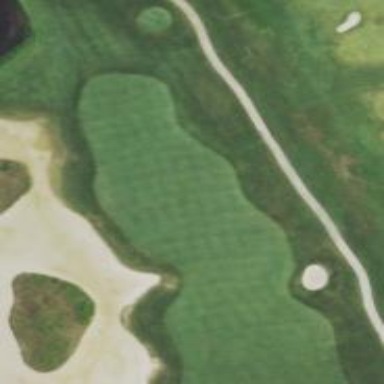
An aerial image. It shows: Golf hole.